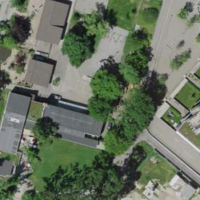
EUNIS habitat code: 54
Species observed at this site:
Certhia brachydactyla
Corvus corone
Dendrocopos major
Aegithalos caudatus
Buteo buteo
Spinus spinus
Chroicocephalus ridibundus
Poecile palustris
Erithacus rubecula
Pica pica
Sitta europaea
Garrulus glandarius
Columba livia
Picus viridis
Accipiter nisus
Motacilla cinerea
Cyanistes caeruleus
Anas platyrhynchos
Sturnus vulgaris
Troglodytes troglodytes
Streptopelia decaocto
Osmia bicornis
Passer domesticus
Fringilla coelebs
Passer montanus
Turdus merula
Columba palumbus
Carduelis carduelis
Fringilla montifringilla
Parus major
Prunus padus
Milvus milvus
Regulus regulus
Motacilla alba